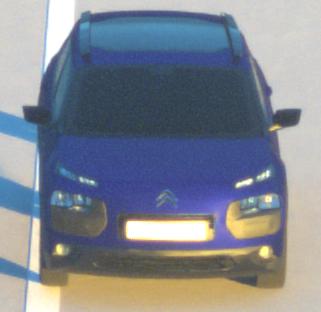
Make: Citroen
Model: C4 Cactus PureTech 75
Detailed model: C4 Cactus
Model produced from: 2014/09
Model produced until: 2015/03
Doors: 5
Color: blue
Road condition: dry road
Daytime: sunrise or sunset
Contrast: medium contrast